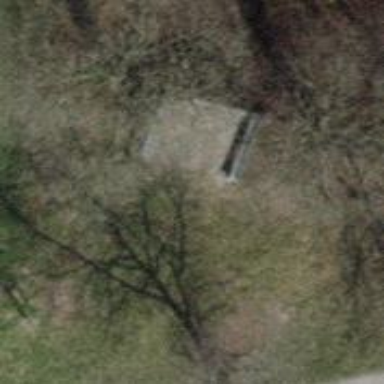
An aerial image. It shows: Bench for seating.